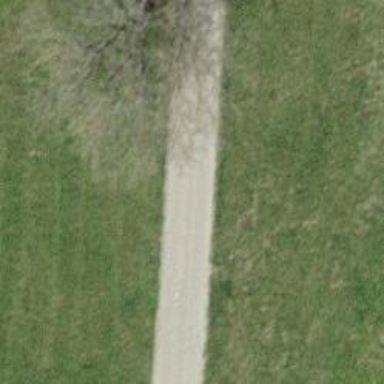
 categorized as unclassified. The road has grade1 tracktype."